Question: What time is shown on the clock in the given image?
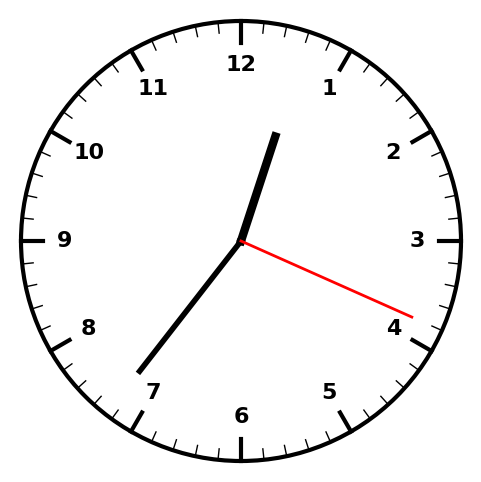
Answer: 12:36:19